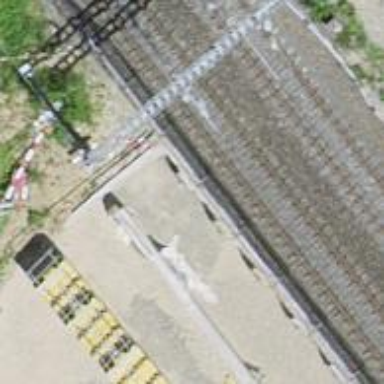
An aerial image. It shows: Single-track electrified railway with contact line.